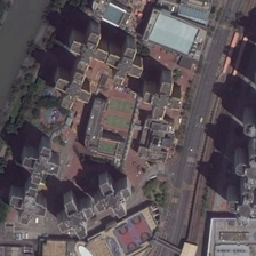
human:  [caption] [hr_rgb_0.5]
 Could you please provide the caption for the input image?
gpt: There are many red buildings and many sports grounds in the school

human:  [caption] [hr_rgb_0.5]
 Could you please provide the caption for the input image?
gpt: There are many red buildings in the school with multiple sports fields

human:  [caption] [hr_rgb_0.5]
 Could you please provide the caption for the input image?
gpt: There are many red buildings and many playground in the school.

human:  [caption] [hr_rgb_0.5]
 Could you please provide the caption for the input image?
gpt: There are many sports grounds in the school

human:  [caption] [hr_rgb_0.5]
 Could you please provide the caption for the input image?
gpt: There are many red buildings at school with various sports camps.